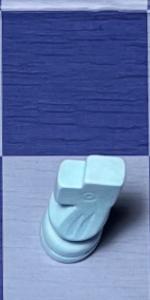
Label: Knight_White